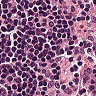
Metastatic tissue present: no